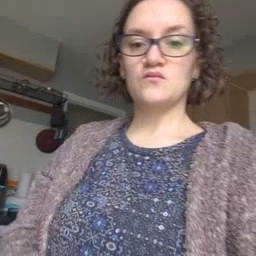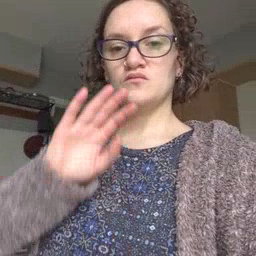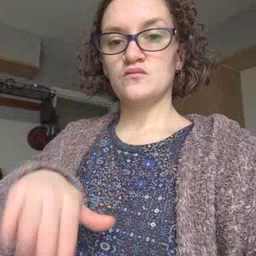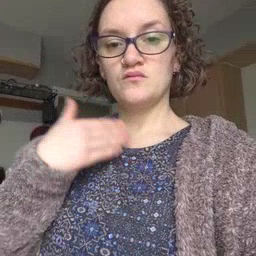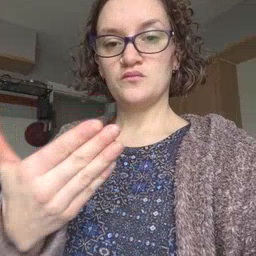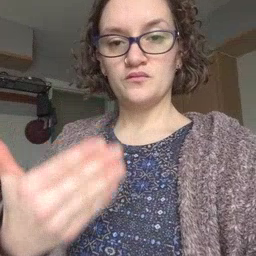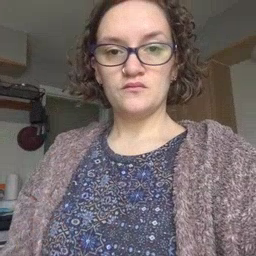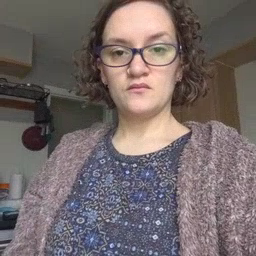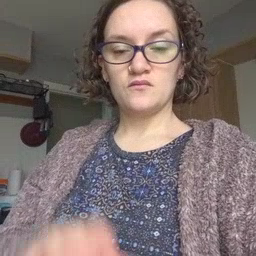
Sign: all